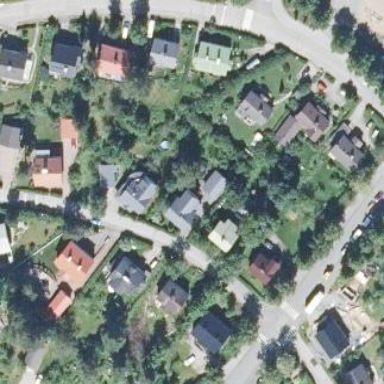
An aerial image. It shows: Residential area.